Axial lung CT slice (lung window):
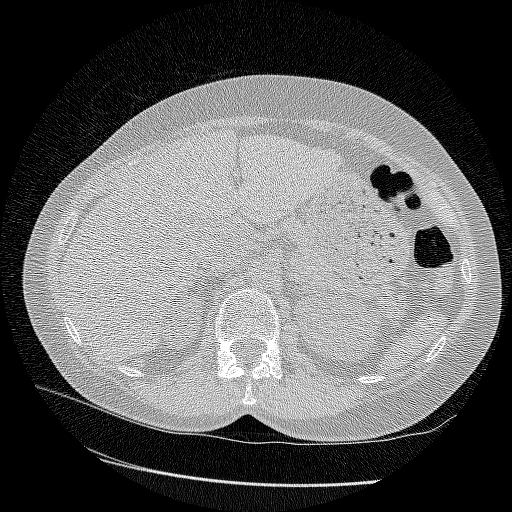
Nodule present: no